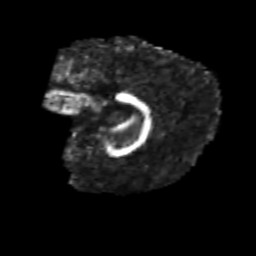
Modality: FA
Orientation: sagittal
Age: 6
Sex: male
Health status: healthy